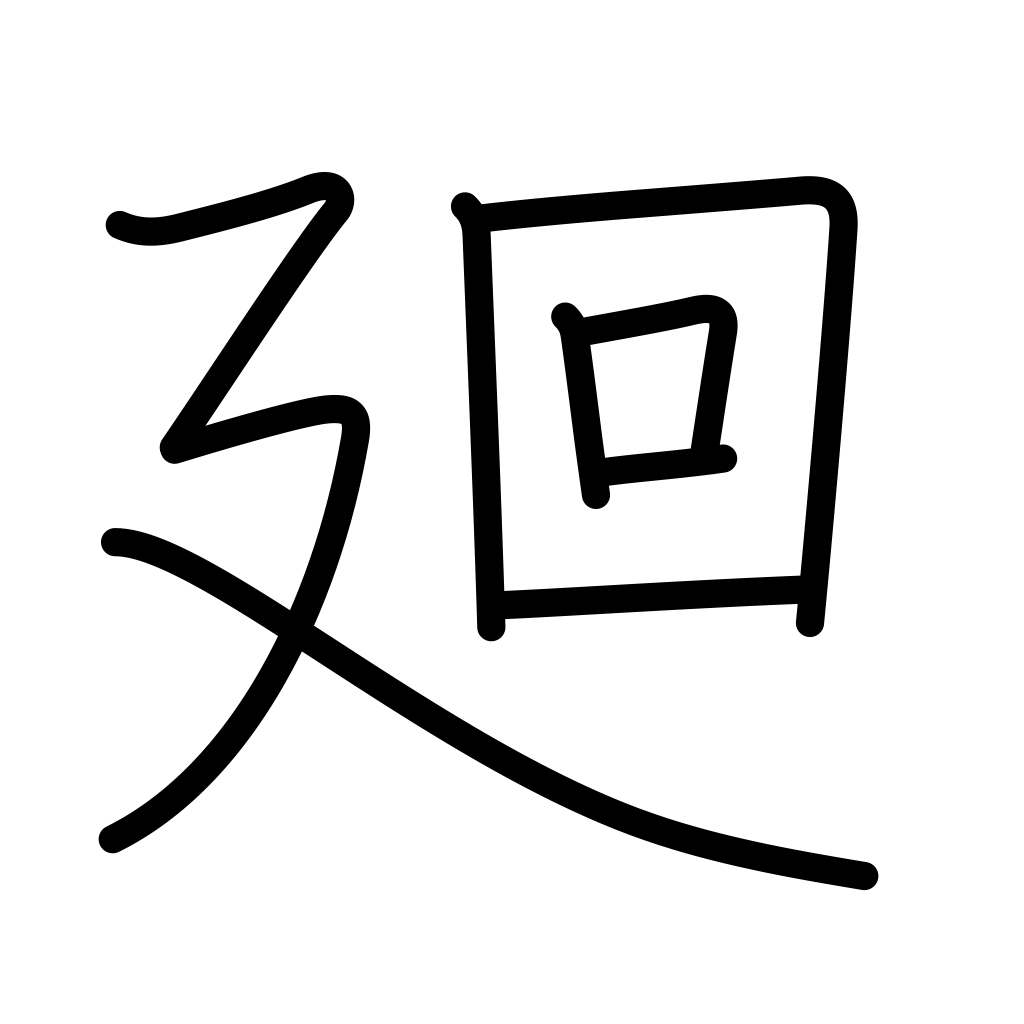
Meaning: round, game, revolve, go around, circumference